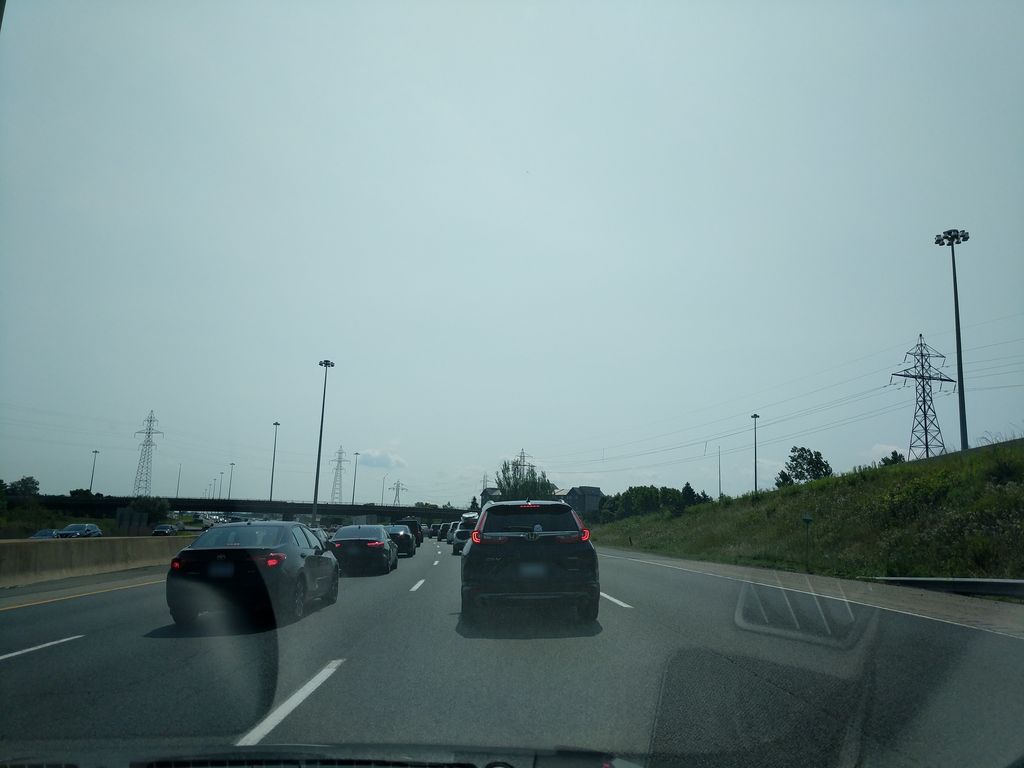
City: hamilton